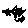
Label: star